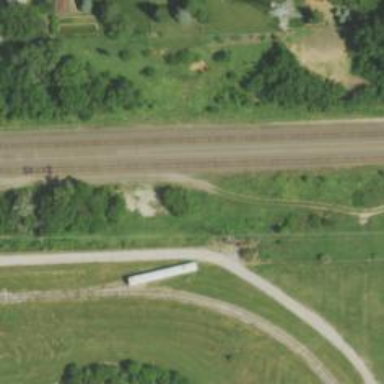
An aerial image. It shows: Abandoned railway.